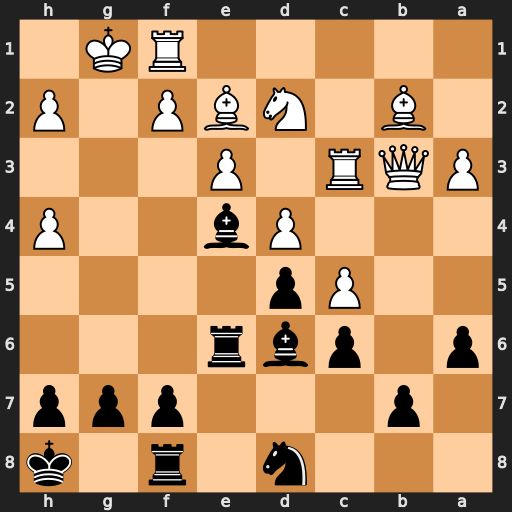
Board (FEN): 3n1r1k/1p3ppp/p1pbr3/2Pp4/3Pb2P/PQR1P3/1B1NBP1P/5RK1
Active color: b
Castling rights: -
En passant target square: -
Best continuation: Rg6+ Bg4 Rxg4#